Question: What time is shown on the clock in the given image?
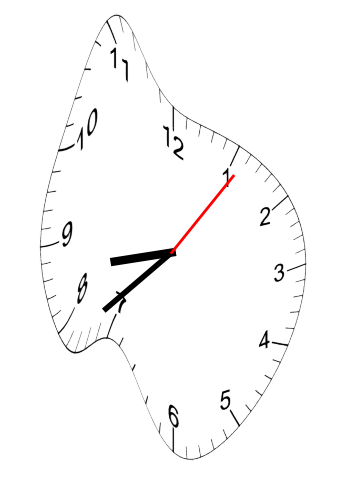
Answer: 08:38:06